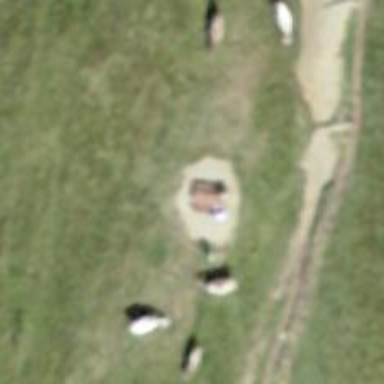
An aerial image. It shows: Picnic table located in leisure land area.